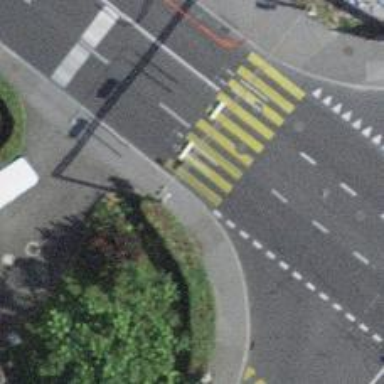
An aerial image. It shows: Kerb barrier.